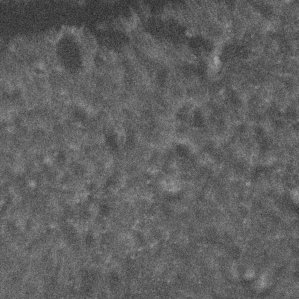
Label: frost